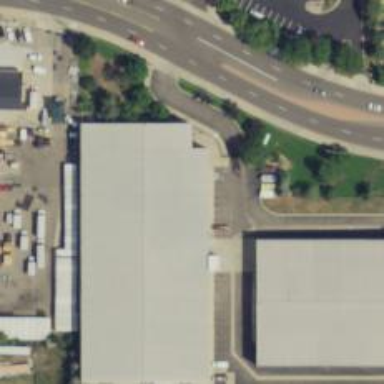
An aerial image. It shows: Storage rental shop located in building.